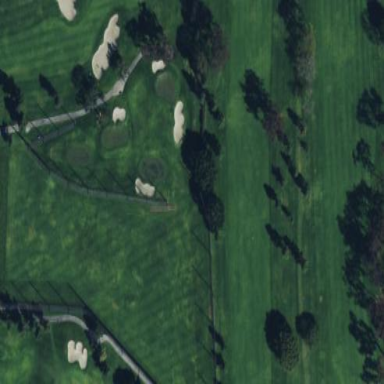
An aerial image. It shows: Driving range for golf on grass.